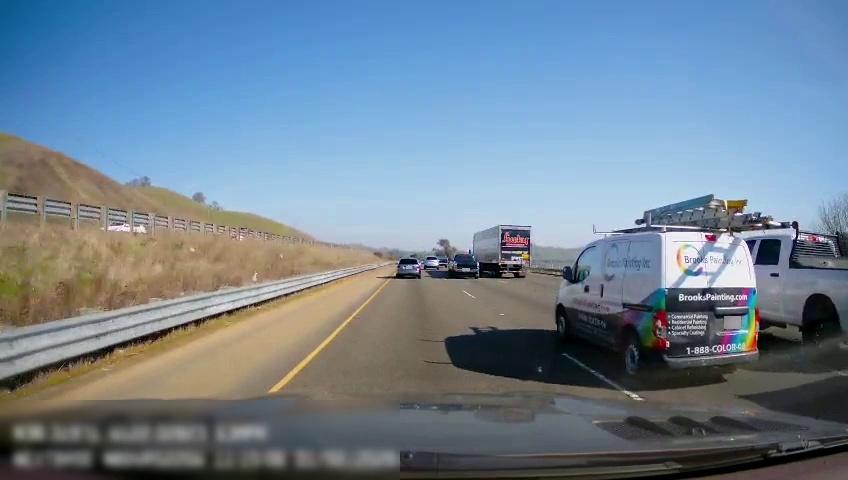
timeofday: Day
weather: Sunny
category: Drivable Space
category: Vehicles | Car
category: Vehicles | Truck
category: Vehicles | Truck
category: Vehicles | SUV
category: Vehicles | Truck
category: Vehicles | Truck
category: Vehicles | Van
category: Vehicles | SUV
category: Lanes | Current Lane
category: Lanes | Current Lane